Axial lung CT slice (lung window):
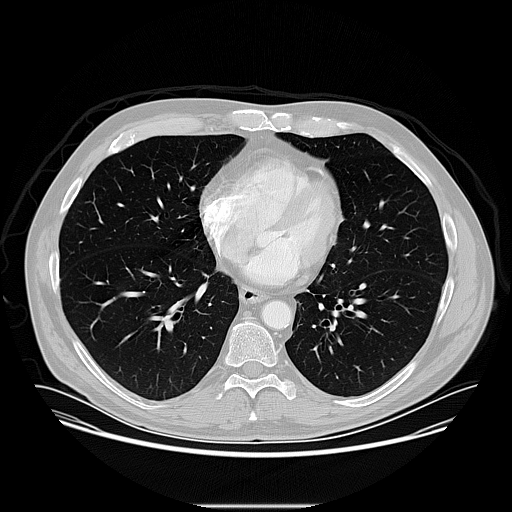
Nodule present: no